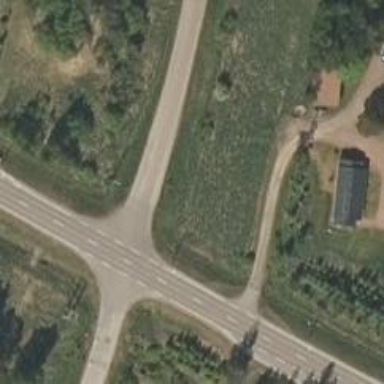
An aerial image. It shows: Cycleway.